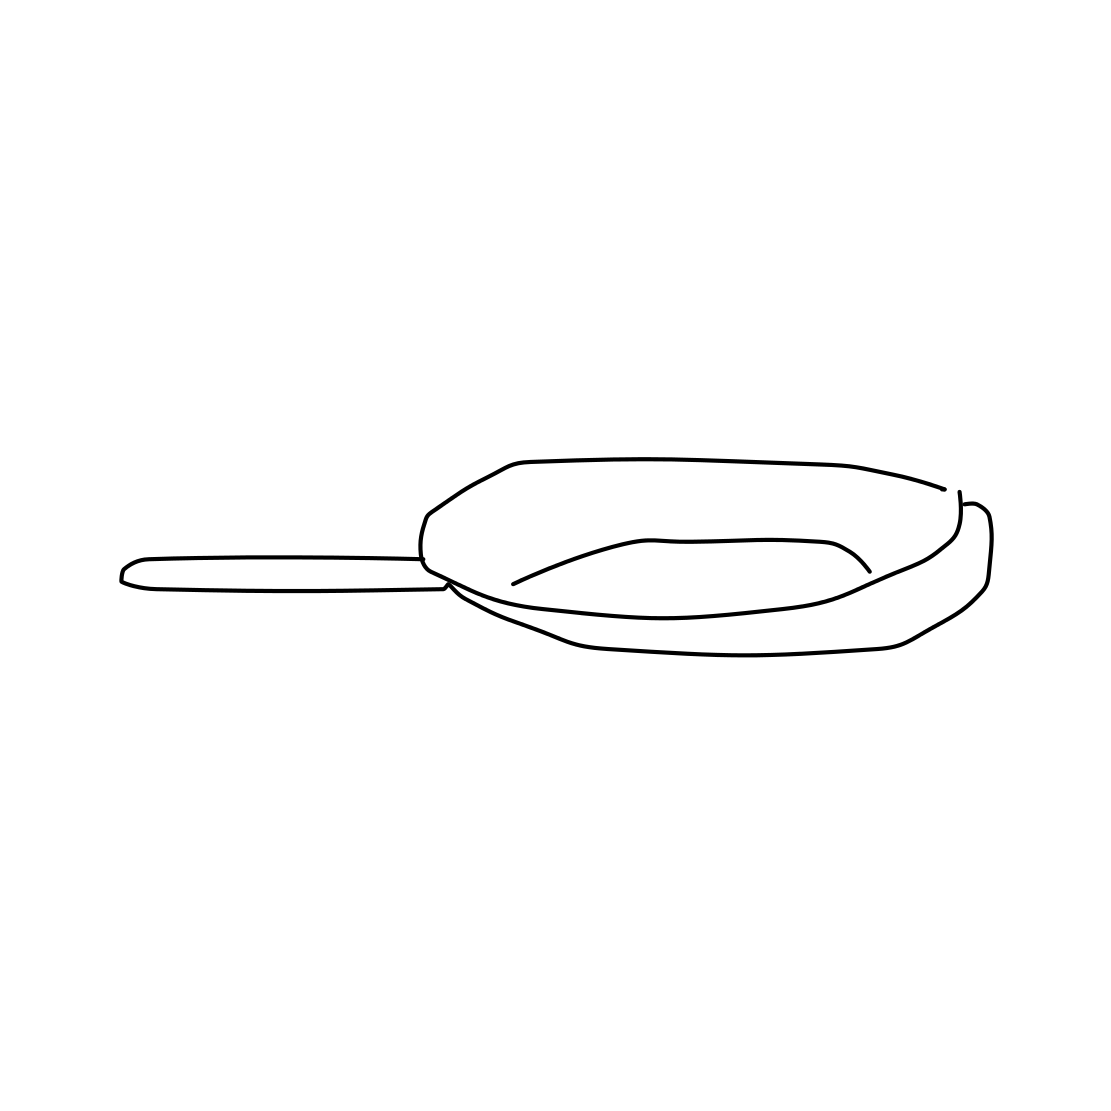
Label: frying-pan